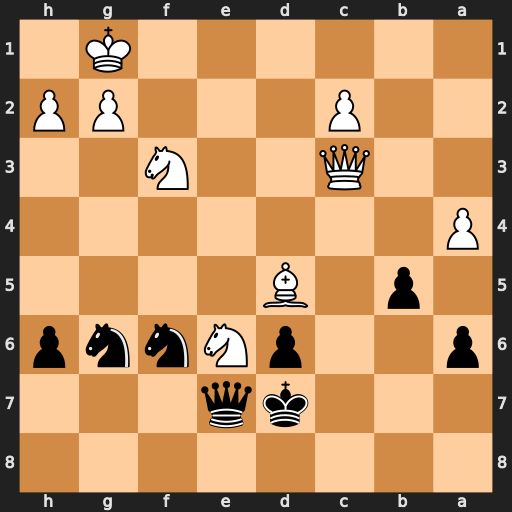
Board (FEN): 8/3kq3/p2pNnnp/1p1B4/P7/2Q2N2/2P3PP/6K1
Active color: b
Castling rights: -
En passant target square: -
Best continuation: Nxd5 Qd4 Qxe6